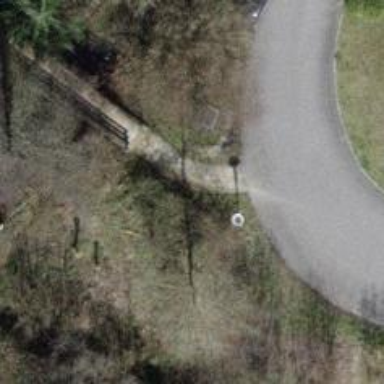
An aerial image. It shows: Unpaved footway.